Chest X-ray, AP view. Patient: 23 years old, sex F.
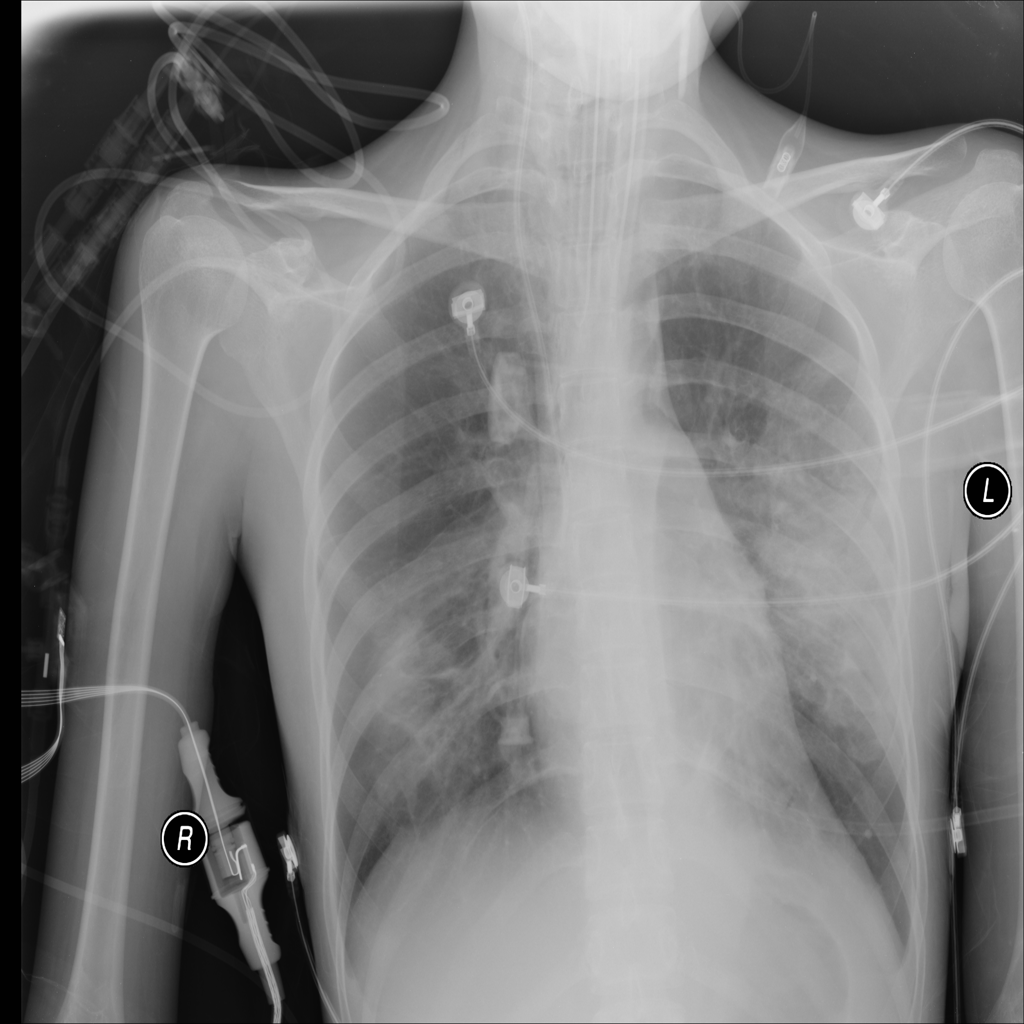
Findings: Infiltration